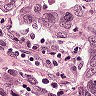
Metastatic tissue present: yes